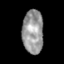
Tissue: skin
Cell type: Epithelial cells
Senescence score: 0.2656
Nuclear area (px): 897
Mean DAPI intensity: 151.803